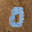
Label: 0